Field crop: tomato
Growth stage: 1
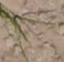
Species: cyperus